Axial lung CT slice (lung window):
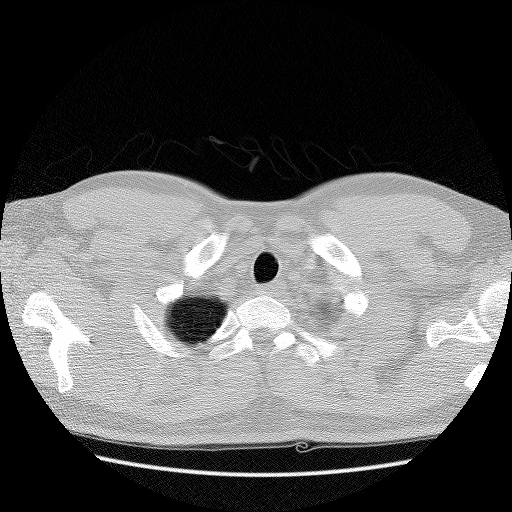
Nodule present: no